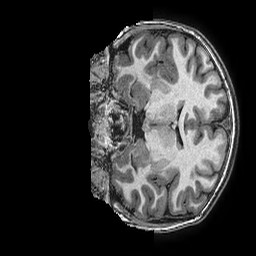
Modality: T1w
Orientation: coronal
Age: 11
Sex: male
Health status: ill
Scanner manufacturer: ge
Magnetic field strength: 3 T
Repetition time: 0.0077 s
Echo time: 0.003436 s